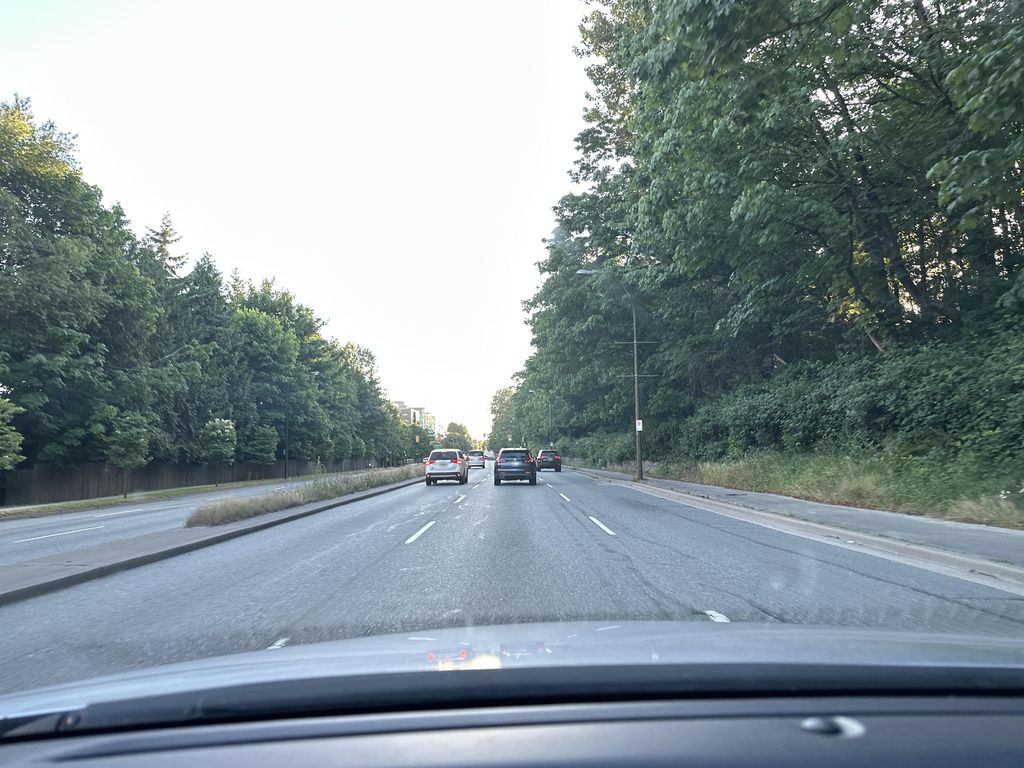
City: vancouver